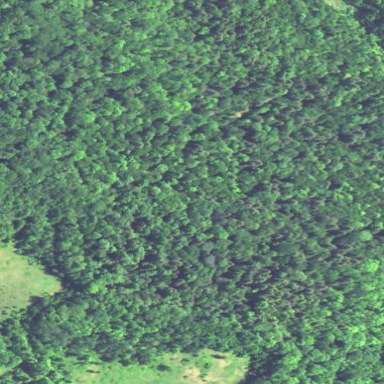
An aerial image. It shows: Evergreen needle-leaved woodland.